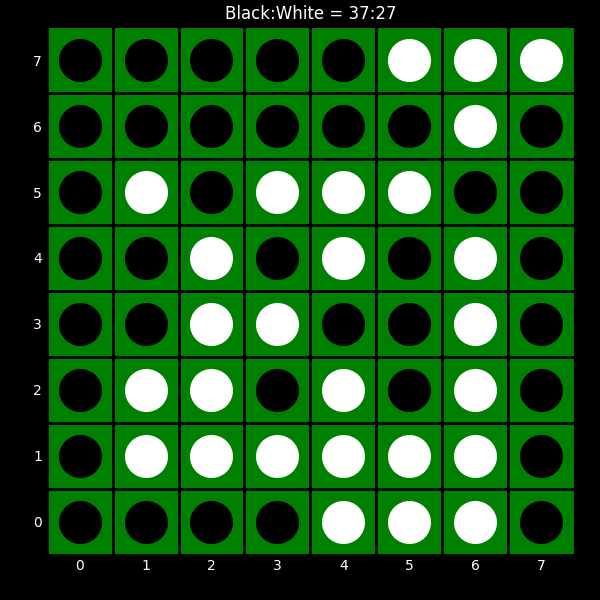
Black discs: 37
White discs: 27